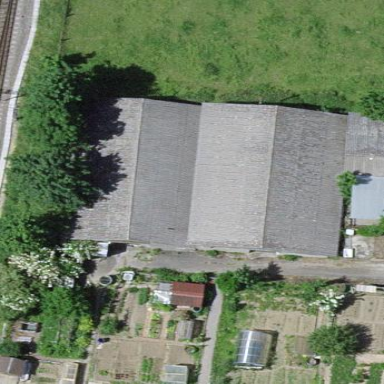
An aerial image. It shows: Shed building.